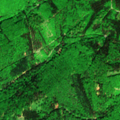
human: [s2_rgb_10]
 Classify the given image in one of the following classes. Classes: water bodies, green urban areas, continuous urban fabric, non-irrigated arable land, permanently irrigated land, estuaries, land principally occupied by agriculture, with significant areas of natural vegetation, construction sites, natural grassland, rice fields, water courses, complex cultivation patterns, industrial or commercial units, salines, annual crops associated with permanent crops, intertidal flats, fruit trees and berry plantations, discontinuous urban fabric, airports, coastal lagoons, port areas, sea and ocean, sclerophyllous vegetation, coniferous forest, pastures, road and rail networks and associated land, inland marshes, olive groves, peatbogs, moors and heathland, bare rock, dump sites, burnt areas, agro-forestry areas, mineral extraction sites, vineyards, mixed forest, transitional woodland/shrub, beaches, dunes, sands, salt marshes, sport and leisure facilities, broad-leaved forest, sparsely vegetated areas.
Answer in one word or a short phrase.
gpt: broad-leaved forest, coniferous forest, mixed forest